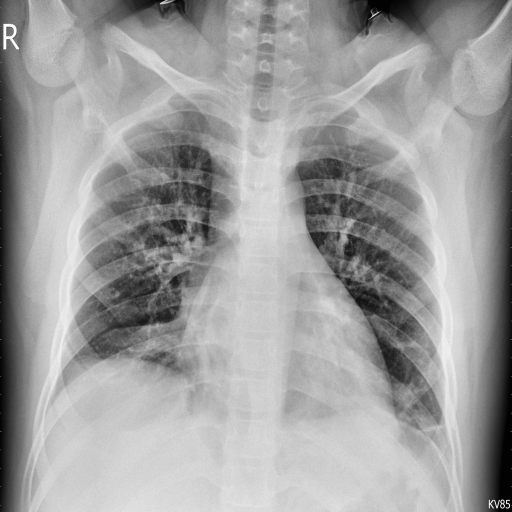
Finding: PNEUMONIA